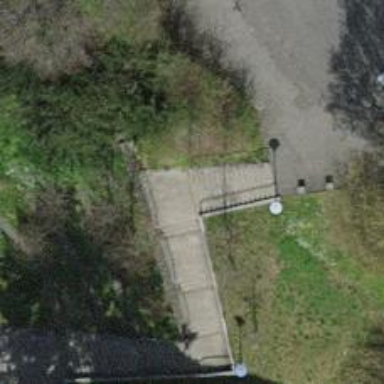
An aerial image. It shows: Concrete steps.